Aerial crown-view tile of a tropical tree (Barro Colorado Island, Panama), acquired 20250818:
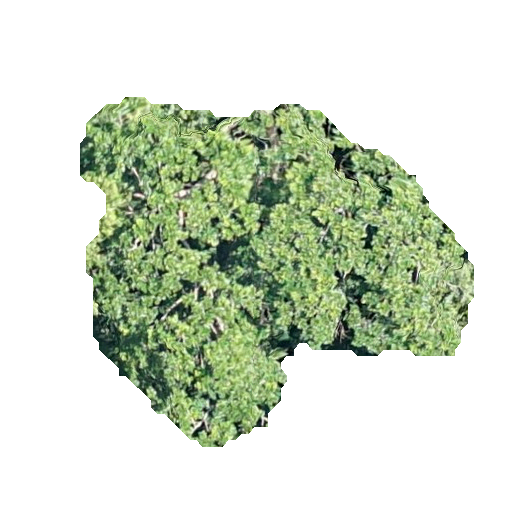
Species: Simarouba amara
GBIF accepted scientific name: Simarouba amara
Crown area: 132.539 m²